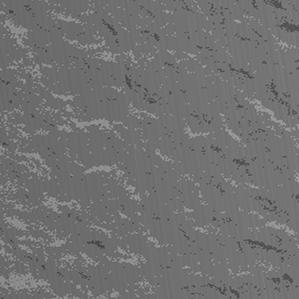
Label: frost